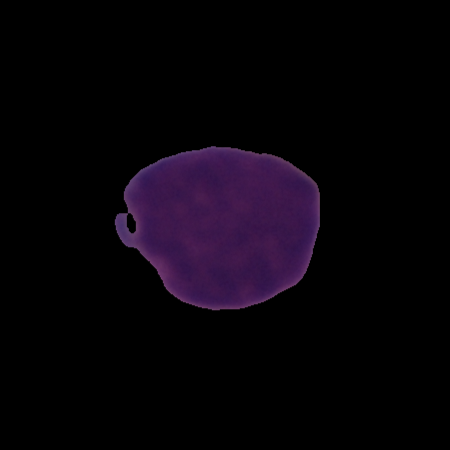
Label: cancer